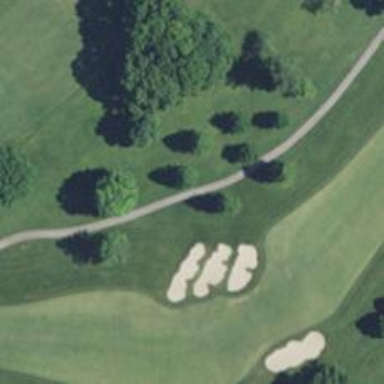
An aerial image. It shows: Driveway service road designed for golf carts.